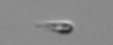
Label: flagellate_morphotype3